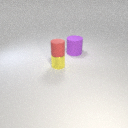
large purple rubber cylinder behind small yellow metal cylinder